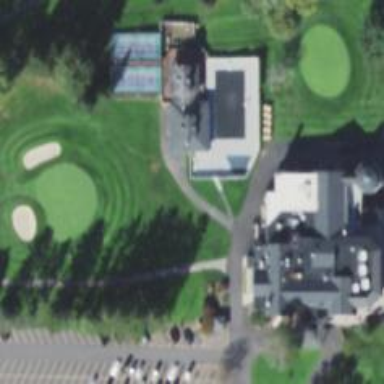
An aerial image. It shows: Path for golf carts.